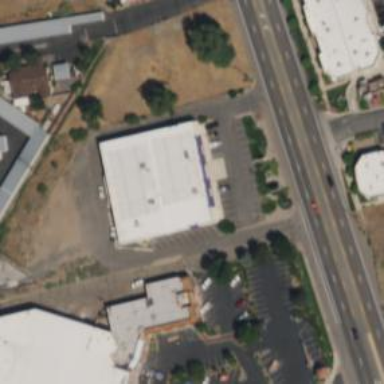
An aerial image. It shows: Building.